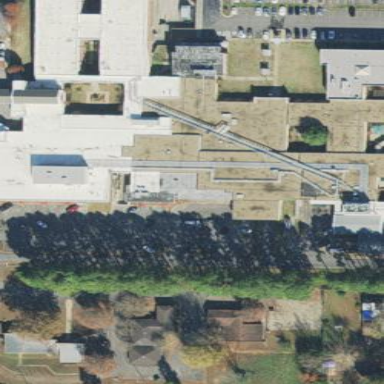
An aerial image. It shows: Healthcare facility identified as hospital.